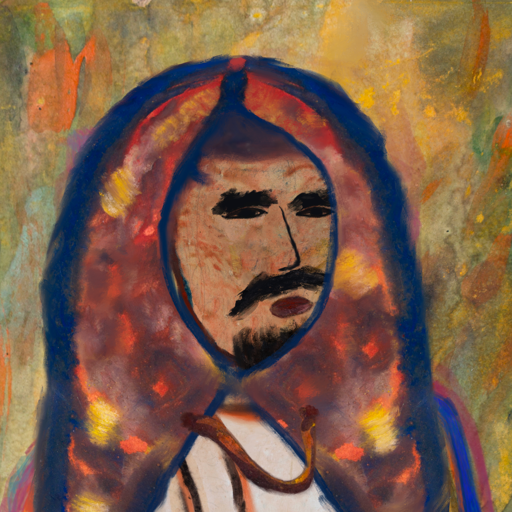
Background: Comrade, Head And Neck Side: Orphan, Face Side: Mosgoul, Bust: Roy_Bahadur, Hair Side: Experience, Head Accessory: Mother_And_Son_Mother_Scarf, Second Necklace: Comrade, Necklace: Blank, Baby: Blank